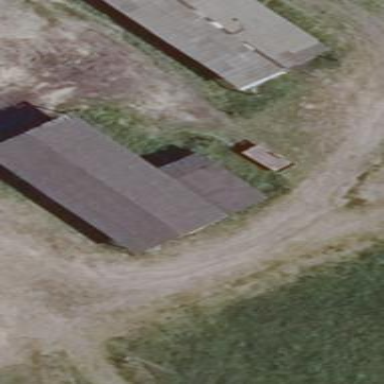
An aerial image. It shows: Flat roofed farm auxiliary building.